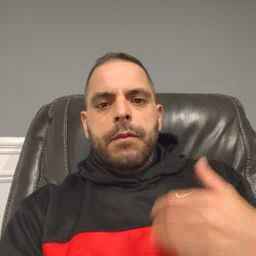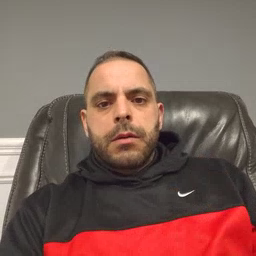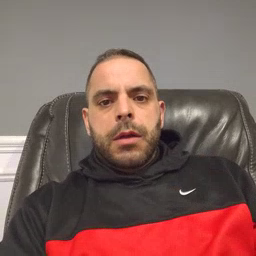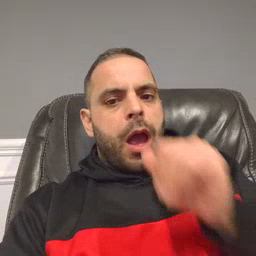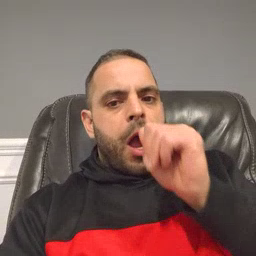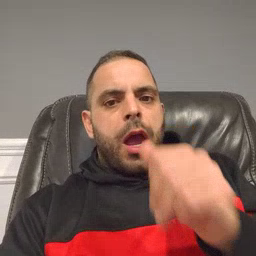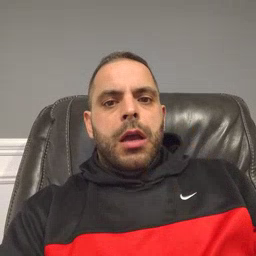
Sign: nuts